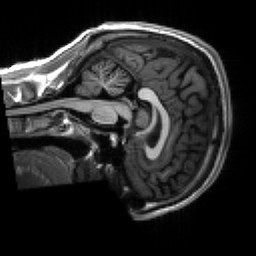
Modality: T1w
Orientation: sagittal
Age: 19
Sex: male
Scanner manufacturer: siemens
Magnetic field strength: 3 T
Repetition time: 2.3 s
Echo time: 0.00266 s